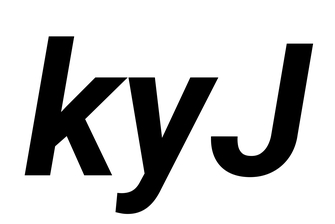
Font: Roboto-Italic_Bold_Italic